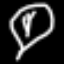
Label: leaf